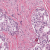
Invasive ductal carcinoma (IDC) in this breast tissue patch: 1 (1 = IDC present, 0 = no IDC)